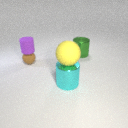
small brown rubber sphere in front of large green metal cylinder